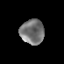
Tissue: prostate
Cell type: Epithelial cells
Senescence score: 0.3422
Nuclear area (px): 575
Mean DAPI intensity: 119.969